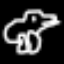
Label: frog